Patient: sex F, age 34
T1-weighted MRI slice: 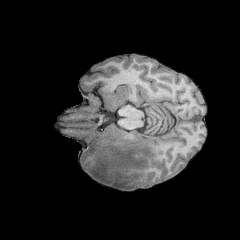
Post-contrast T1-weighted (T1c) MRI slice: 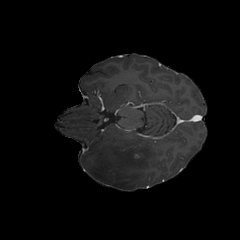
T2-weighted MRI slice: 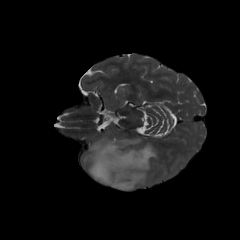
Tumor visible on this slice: yes
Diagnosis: Astrocytoma, IDH-mutant
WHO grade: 3